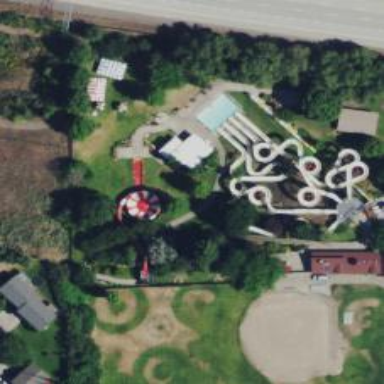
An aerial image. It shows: Water slide attraction.